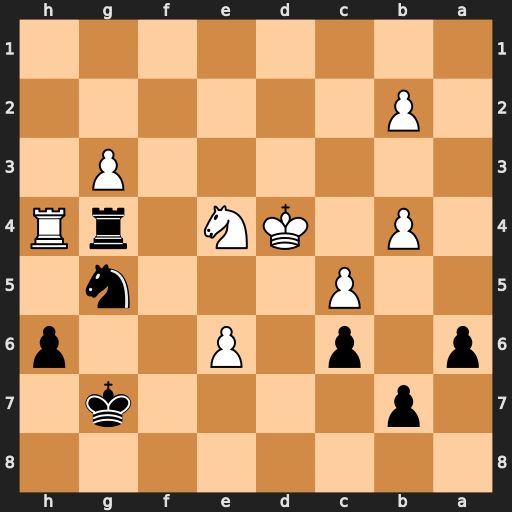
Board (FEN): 8/1p4k1/p1p1P2p/2P3n1/1P1KN1rR/6P1/1P6/8
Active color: b
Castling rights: -
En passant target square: -
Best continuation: Nf3+ Kd3 Nxh4